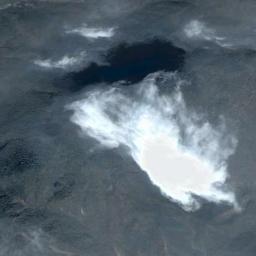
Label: cloud